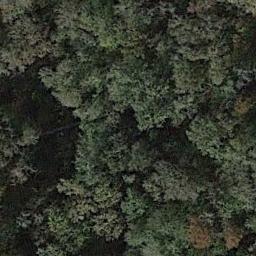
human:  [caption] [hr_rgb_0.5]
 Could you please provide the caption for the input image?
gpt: There are some crisscross paths on this land .

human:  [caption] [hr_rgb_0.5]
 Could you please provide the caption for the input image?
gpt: The forest has a lot of dense sage green trees .

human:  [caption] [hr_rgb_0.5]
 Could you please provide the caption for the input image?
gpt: The forest is consist of yellow and green trees .

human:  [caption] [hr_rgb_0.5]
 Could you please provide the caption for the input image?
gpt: Many green trees are in a forest .

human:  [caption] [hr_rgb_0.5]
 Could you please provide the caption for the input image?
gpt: A forest with many green trees and some brown trees .